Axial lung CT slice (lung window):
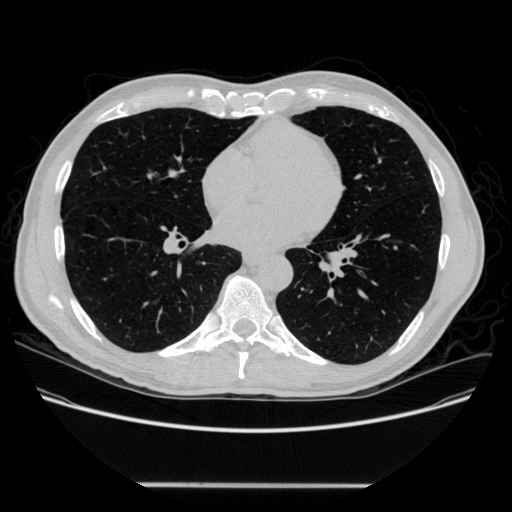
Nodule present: no